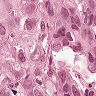
Metastatic tissue present: yes